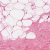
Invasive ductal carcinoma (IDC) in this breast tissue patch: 0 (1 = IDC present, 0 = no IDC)